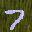
Label: 7